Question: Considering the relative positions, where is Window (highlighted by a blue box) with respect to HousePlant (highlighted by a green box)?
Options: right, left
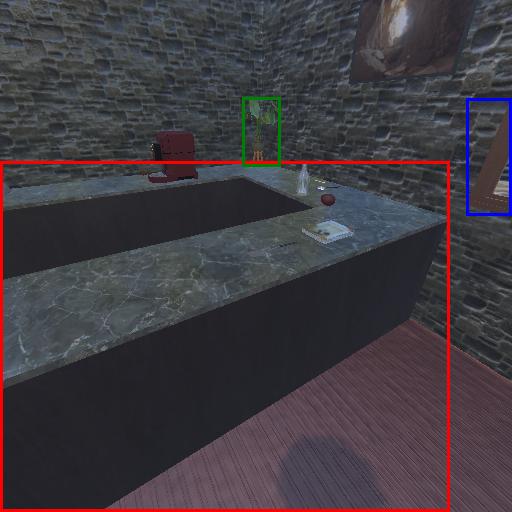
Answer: right